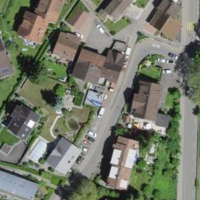
EUNIS habitat code: 54
Species observed at this site:
Euonymus fortunei